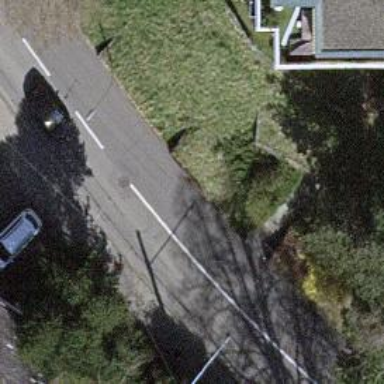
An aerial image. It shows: Residential road with trolley wire infrastructure.